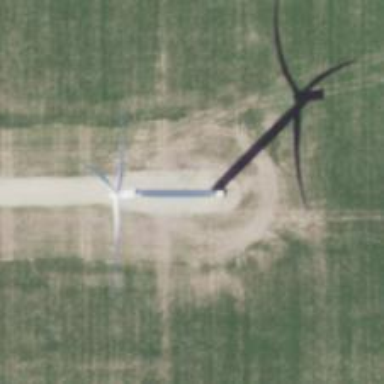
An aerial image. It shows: Wind generator powered by wind. The generator type is horizontal axis and it uses wind turbines.